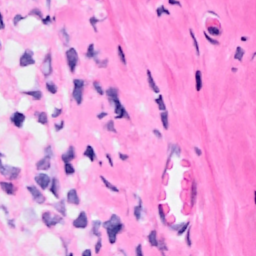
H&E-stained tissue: Breast